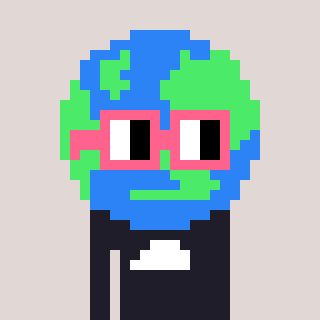
a pixel art character with square pink glasses, a earth-shaped head and a grayscale-colored body on a warm background